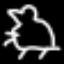
Label: frog